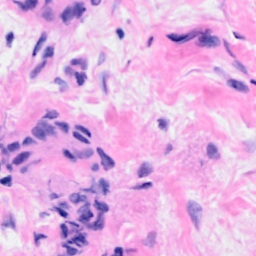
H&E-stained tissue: Breast